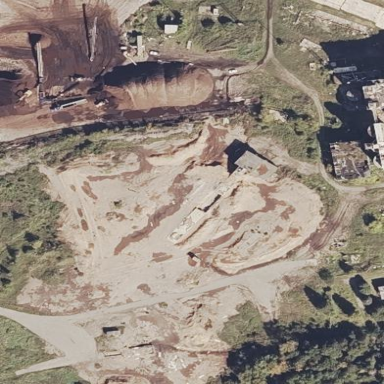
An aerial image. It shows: Quarry area.